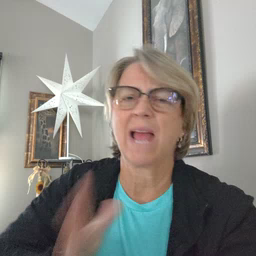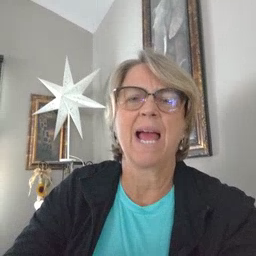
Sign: fine